Field crop: maize
Growth stage: 2
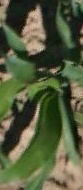
Species: maize